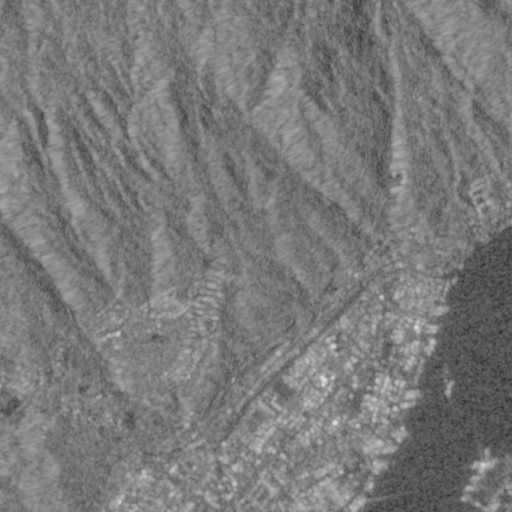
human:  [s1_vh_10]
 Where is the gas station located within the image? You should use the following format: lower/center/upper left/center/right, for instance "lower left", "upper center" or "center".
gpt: The gas station is located in the center right of the image.
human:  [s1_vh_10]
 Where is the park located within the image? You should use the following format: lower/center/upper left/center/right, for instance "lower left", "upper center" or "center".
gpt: The park is located in the lower left of the image.
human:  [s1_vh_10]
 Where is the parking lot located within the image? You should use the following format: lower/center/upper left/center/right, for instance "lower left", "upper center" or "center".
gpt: The parking lot is located in the lower left of the image.
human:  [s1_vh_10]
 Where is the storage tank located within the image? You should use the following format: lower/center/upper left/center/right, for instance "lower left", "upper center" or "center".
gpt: The storage tank is located in the upper right of the image.
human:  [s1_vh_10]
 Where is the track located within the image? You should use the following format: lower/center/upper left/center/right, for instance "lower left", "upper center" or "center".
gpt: The track is located in the lower left of the image.
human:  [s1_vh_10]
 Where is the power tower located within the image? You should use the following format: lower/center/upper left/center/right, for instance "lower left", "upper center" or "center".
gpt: There is no power tower in the image.

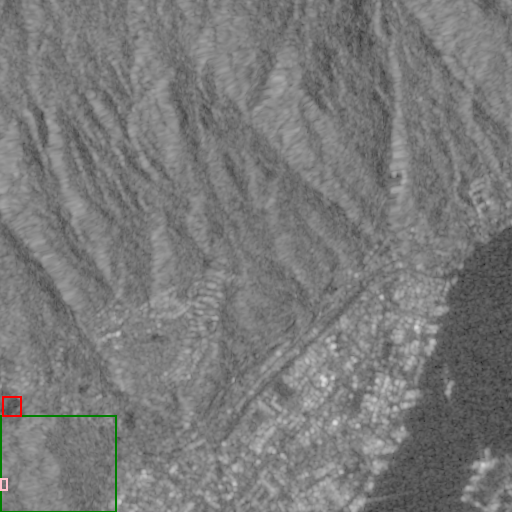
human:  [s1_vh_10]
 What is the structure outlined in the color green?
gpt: The structure outlined in green is a park.
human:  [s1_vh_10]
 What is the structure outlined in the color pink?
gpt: The structure outlined in pink is a parking lot.
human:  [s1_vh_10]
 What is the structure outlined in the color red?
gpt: The structure outlined in red is a track.
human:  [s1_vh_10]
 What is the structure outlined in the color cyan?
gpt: There is no cyan outline.